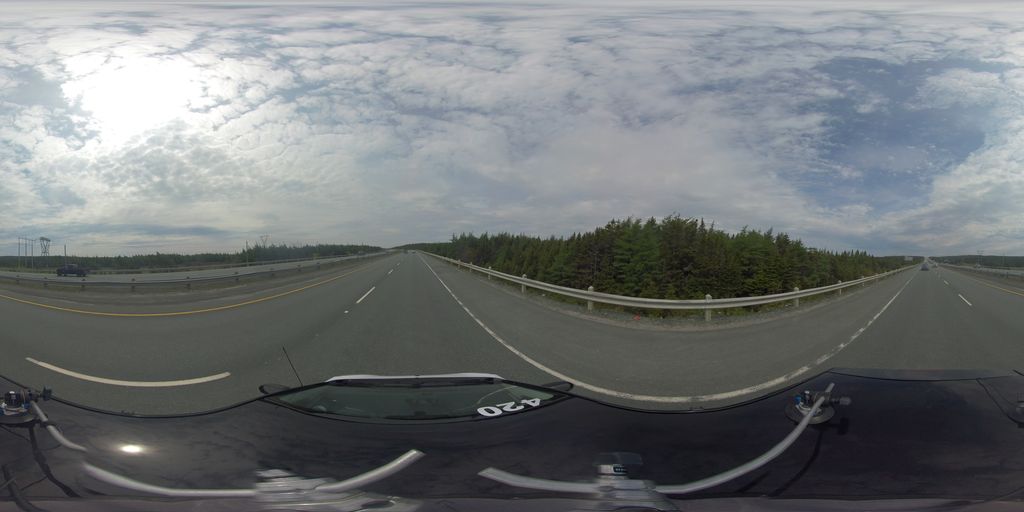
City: st_johns